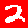
Digit: 2